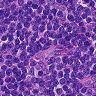
Metastatic tissue present: no